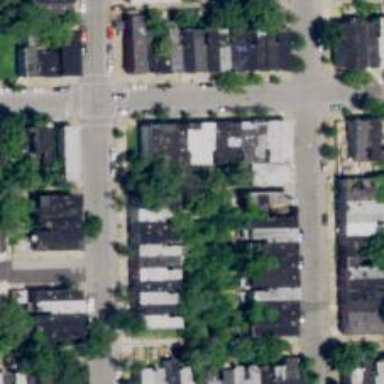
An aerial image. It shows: Alley classified as service road.